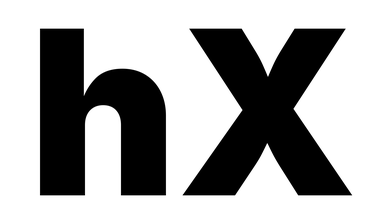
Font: Inter_Black